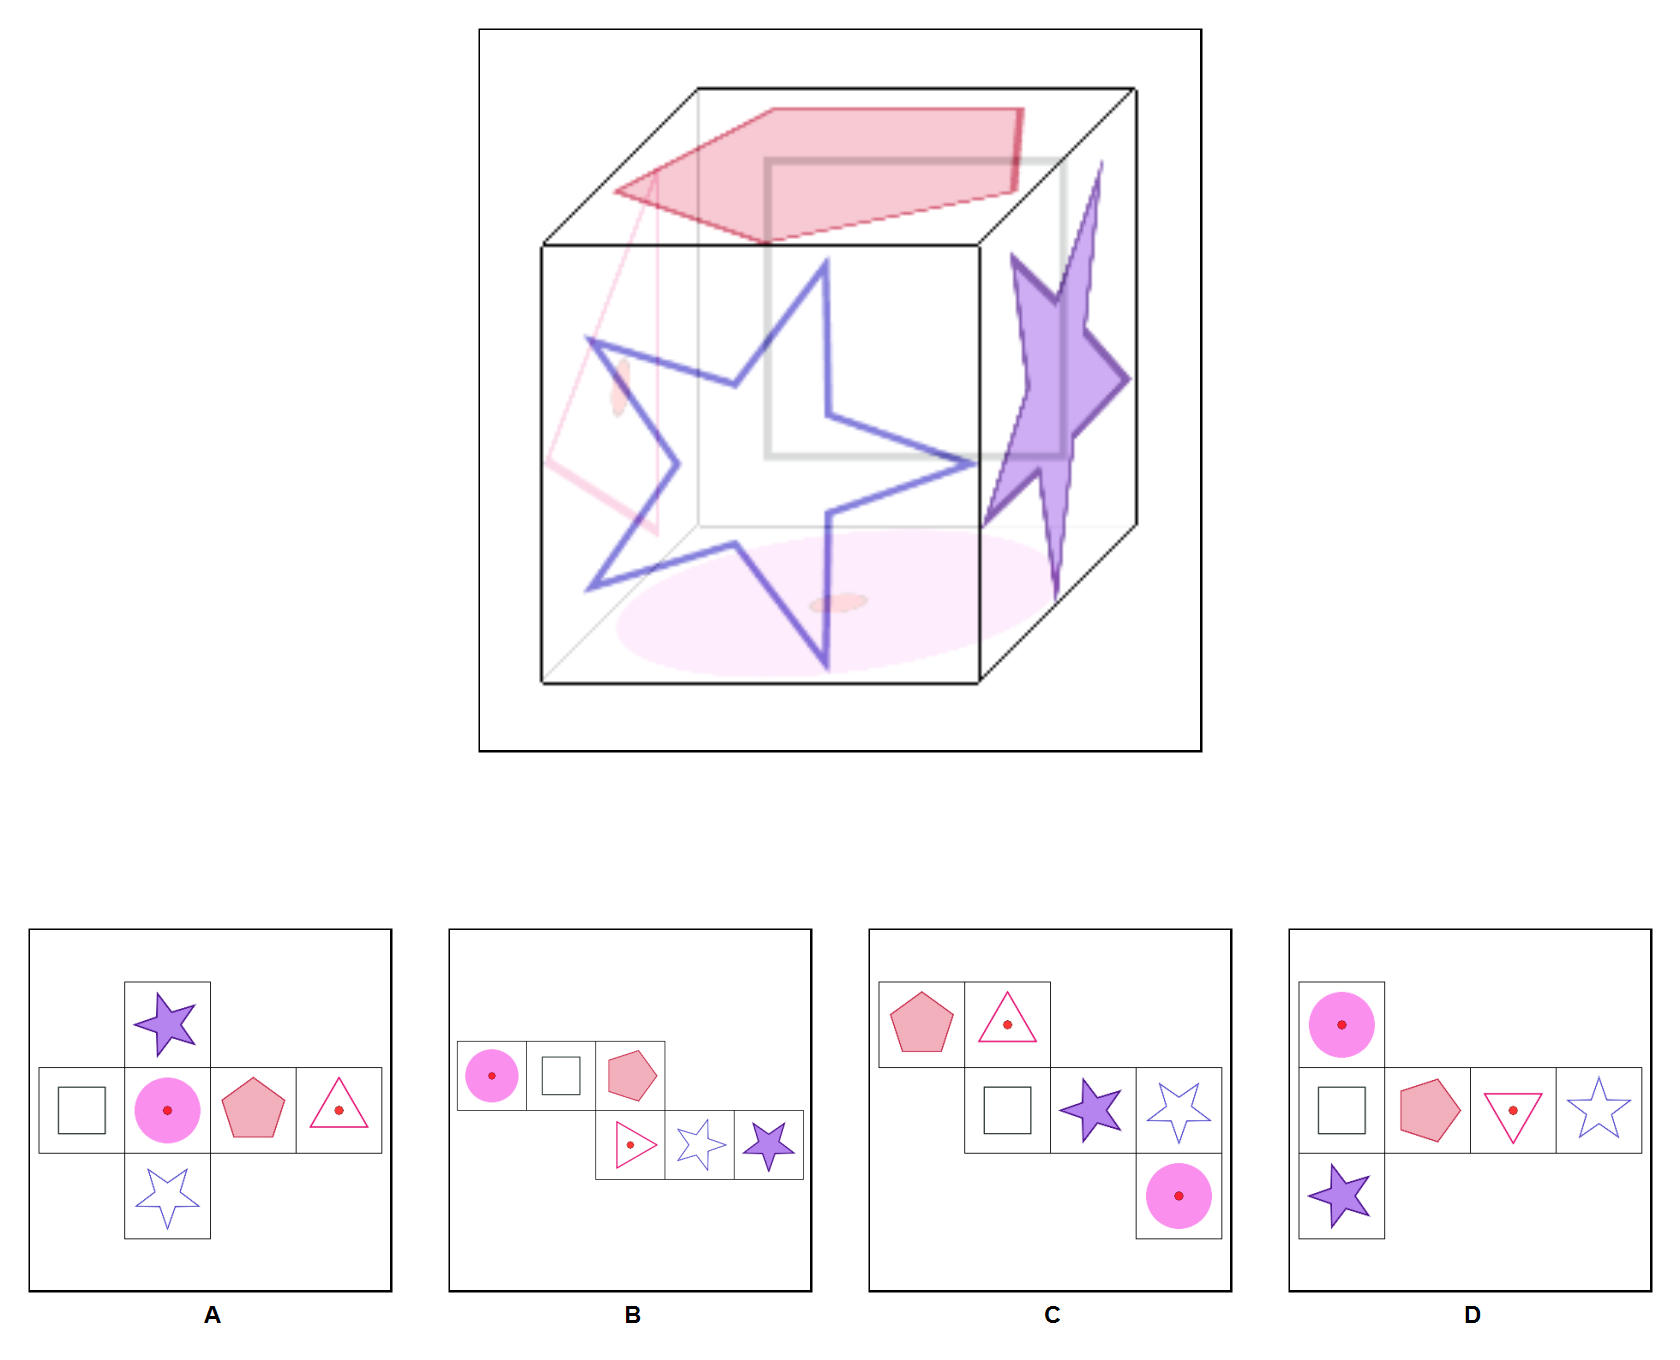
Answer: B